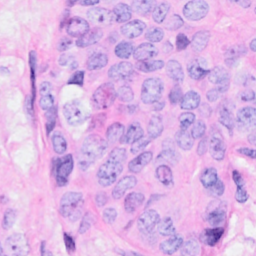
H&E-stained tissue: Breast